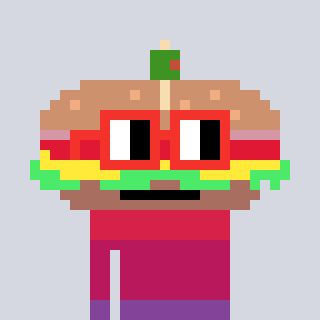
a pixel art character with square red glasses, a sandwich-shaped head and a blue-colored body on a cool background